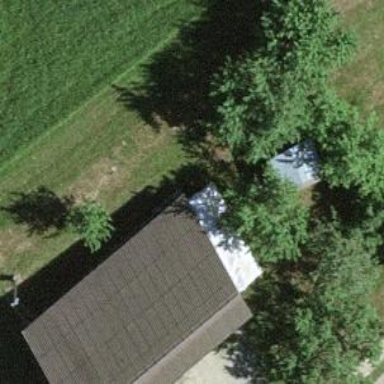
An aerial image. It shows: Shed building.